Question: Currently, I automate some processes using selenium and need to solve Google ReCaptcha. The technology used to solve the ReCaptcha is the browser, Plugin Buster. I enter the Google ReCaptcha using the following
'''
driver.switch_to.frame(driver.find_elements_by_tag_name("iframe")[0])
check_box = WebDriverWait(driver, 10).until(EC.element_to_be_clickable((By.ID, "recaptcha-anchor")))
check_box.click()
'''
Now I switch back to the default Frame using:
'''
driver.switch_to.default_content()
'''
So I need to click the Buster icon, but how to do that?
Icon to click:

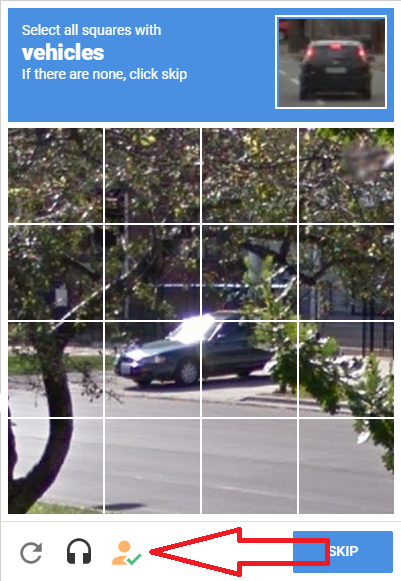
Answer: The is within another sibling '<iframe>'. So you have to:
- Switch back to the <URL>:- Code Block:'''
from selenium import webdriver
from selenium.webdriver.support.ui import WebDriverWait
from selenium.webdriver.common.by import By
from selenium.webdriver.support import expected_conditions as EC
driver.switch_to.default_content()
WebDriverWait(driver, 10).until(EC.frame_to_be_available_and_switch_to_it((By.CSS_SELECTOR,"//iframe[@title='recaptcha challenge']")))
WebDriverWait(driver, 10).until(EC.element_to_be_clickable((By.XPATH, "//button[@id='solver-button']"))).click()
'''
- Browser Snapshot:
<URL>
---
## Reference
You can find a couple of relevant discussions in:
- <URL>
---
## Outro
<URL>